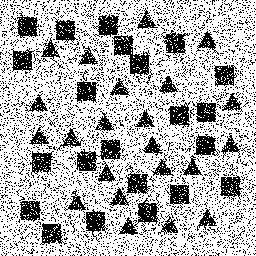
Squares: 22
Triangles: 22
Stars: 0
Total shapes: 44